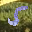
Label: 5